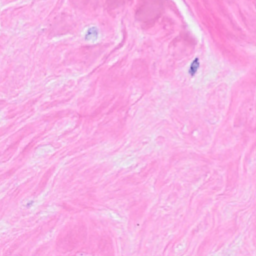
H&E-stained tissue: Breast